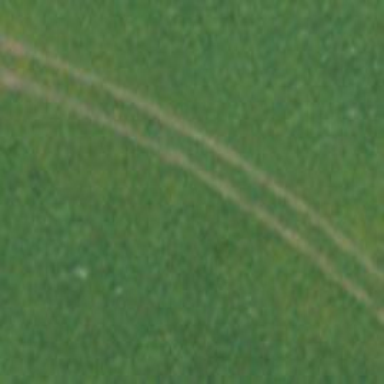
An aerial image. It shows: Grassy track with grade5 tracktype.